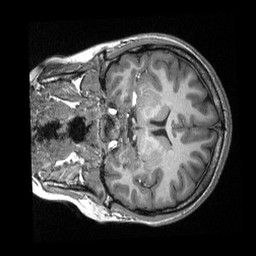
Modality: T1w
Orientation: coronal
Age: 20
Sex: female
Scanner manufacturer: siemens
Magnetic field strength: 3 T
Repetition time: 2.3 s
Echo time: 0.00308 s